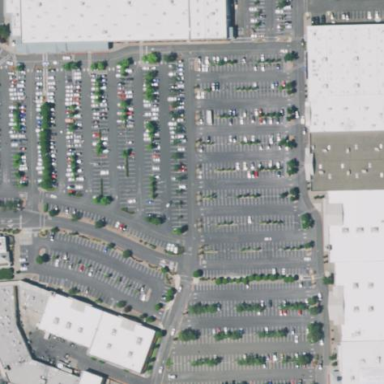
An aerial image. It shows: Retail area.